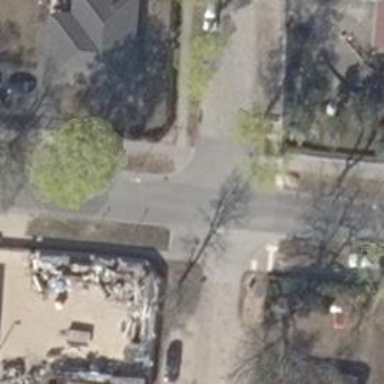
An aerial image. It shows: Unmarked road crossing.